Question: I can't get this code here to grab cell content and store as string. I get a double:
'54.<PHONE>' instead of 'N03:DM:' (example cell contents).
If I use 'Cstr(Sheet1.Cells(i, 5).Value)' I still get same result.
Any help would be appreciated.
'''
Option Explicit
Private Sub GetAddress()
Dim varAdd As String
Dim i As Integer
For i = 2 To 327
If varTag = Sheet1.Cells(i, 2).Value Then
varAdd = Sheet1.Cells(i, 5).Value
varAdd = Left(varAdd, 7)
Sheet3.Cells(incR, 2).Value = varAdd
Exit For
End If
Next i
End Sub
'''
Sheet screenshot
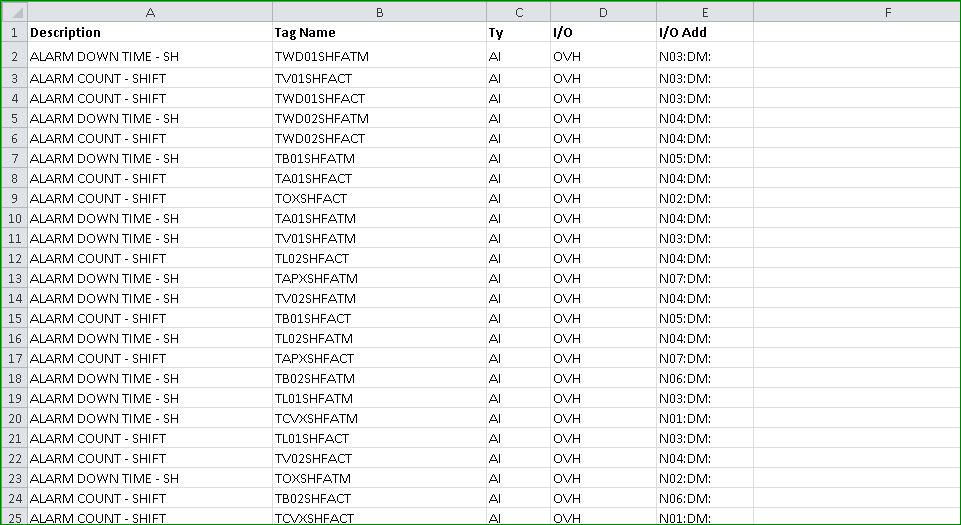
Answer: Use 'Range("A1").Text' instead of '.Value'
post comment edit:
Why?
Because the '.Text' property of Range object returns what is literally visible in the spreadsheet, so if you cell displays for example 'i100l:25he*_92' then <- 'Text' will return exactly what it in the cell including any formatting.
The '.Value' and '.Value2' properties return what's stored in the cell excluding formatting. Specially '.Value2' for date types, it will return the decimal representation.
If you want to dig deeper into the meaning and performance, I just found <URL> which seems like a good guide
Here you go @Santosh
type in () the values from the (col A) to other columns
Do not format column A at all
Format column B as Text
Format column C as Date[dd/mm/yyyy]
Format column D as Percentage

now,
paste this code in a module
'''
Sub main()
Dim ws As Worksheet, i&, j&
Set ws = Sheets(1)
For i = 3 To 7
For j = 1 To 4
Debug.Print _
"row " & i & vbTab & vbTab & _
Cells(i, j).Text & vbTab & _
Cells(i, j).Value & vbTab & _
Cells(i, j).Value2
Next j
Next i
End Sub
'''
and 'Analyse' the output! Its really easy and there isn't much more i can do to help :)
'''
.TEXT .VALUE .VALUE2
row 3 hello hello hello
row 3 hello hello hello
row 3 hello hello hello
row 3 hello hello hello
row 4 1 1 1
row 4 1 1 1
row 4 01/01/1900 31/12/1899 1
row 4 1.00% 0.01 0.01
row 5 helo1$$ helo1$$ helo1$$
row 5 helo1$$ helo1$$ helo1$$
row 5 helo1$$ helo1$$ helo1$$
row 5 helo1$$ helo1$$ helo1$$
row 6 63 63 63
row 6 =7*9 =7*9 =7*9
row 6 03/03/1900 03/03/1900 63
row 6 6300.00% 63 63
row 7 29/05/2013 29/05/2013 41423
row 7 29/05/2013 29/05/2013 29/05/2013
row 7 29/05/2013 29/05/2013 41423
row 7 29/05/2013% 29/05/2013% 29/05/2013%
'''